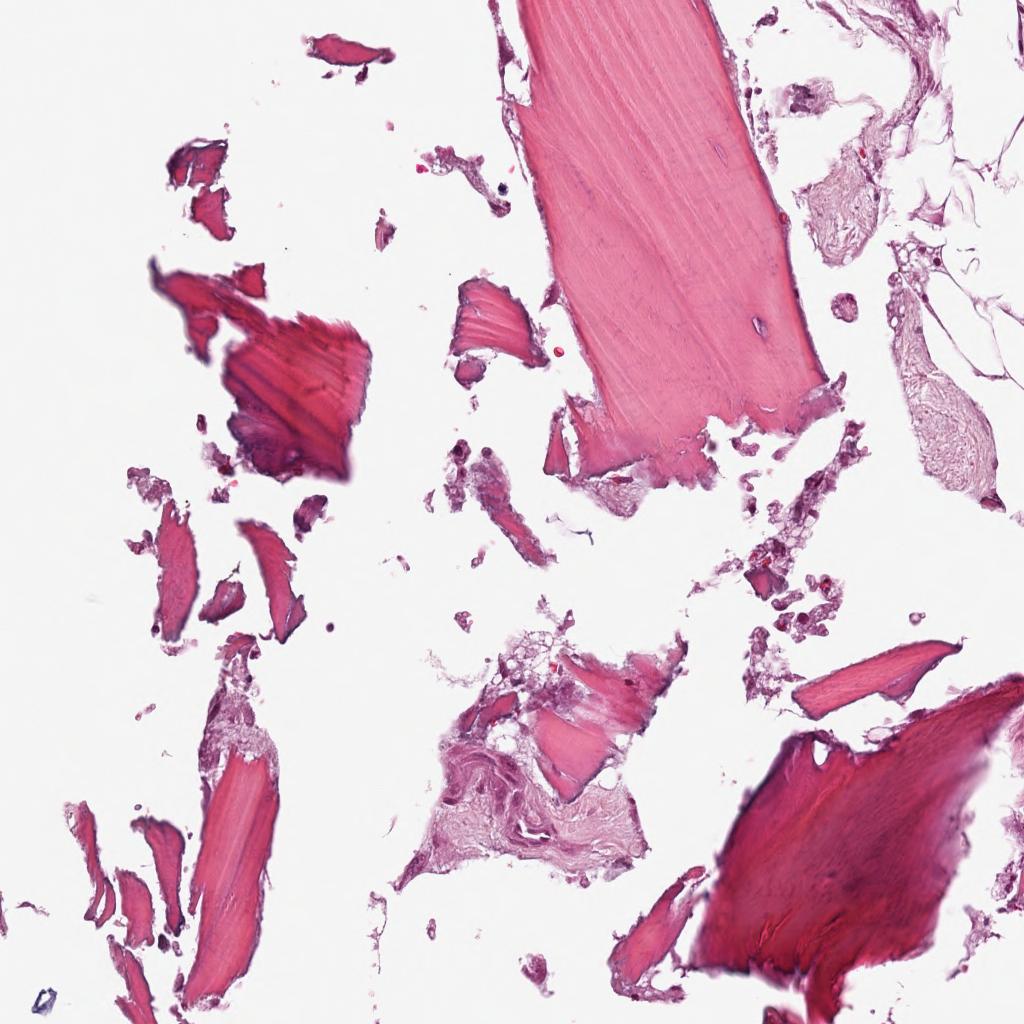
Label: Non-Tumor